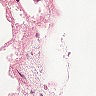
Metastatic tissue present: no